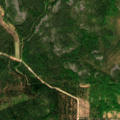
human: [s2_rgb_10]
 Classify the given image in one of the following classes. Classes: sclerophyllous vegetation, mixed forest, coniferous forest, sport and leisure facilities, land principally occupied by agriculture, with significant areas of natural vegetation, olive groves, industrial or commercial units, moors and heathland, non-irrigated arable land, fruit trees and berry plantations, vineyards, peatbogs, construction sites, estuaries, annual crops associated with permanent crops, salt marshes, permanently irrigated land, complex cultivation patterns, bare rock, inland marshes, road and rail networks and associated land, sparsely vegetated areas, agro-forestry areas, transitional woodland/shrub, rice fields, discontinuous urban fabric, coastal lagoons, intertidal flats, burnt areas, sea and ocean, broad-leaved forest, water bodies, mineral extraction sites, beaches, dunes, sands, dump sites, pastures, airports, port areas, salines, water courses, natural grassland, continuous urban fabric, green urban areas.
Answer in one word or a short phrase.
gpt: broad-leaved forest, coniferous forest, mixed forest, transitional woodland/shrub